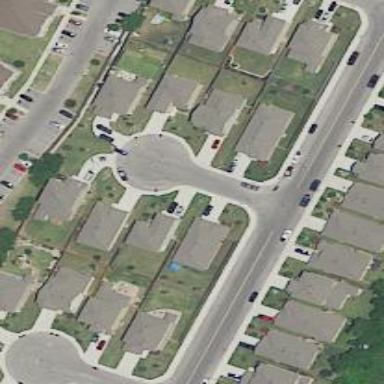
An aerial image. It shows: Turning circle on the road.